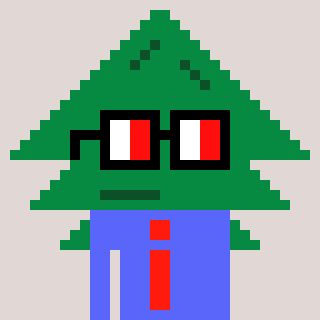
a pixel art character with square glasses with black frames and red eyes, a fir-shaped head and a purple-colored body on a warm background